Question: I am currently trying to write a simple multi-threading program using Python. However I have run on to a bug I think I am missing. I am trying to simply write a program that uses a brute force approach the problem below:

As can be seen from the image there is a chess board where the knight travels all respective squares.
My approach is simply try each possible way where each possible way is a new thread. If in the end of the thread there is no possible moves count how many squares has been visited if it is equal to 63 write solution on a simple text file...
The code is as below:
'''
from thread import start_new_thread
import sys
i=1
coor_x = raw_input("Please enter x[0-7]: ")
coor_y = raw_input("Please enter y[0-7]: ")
coordinate = int(coor_x), int(coor_y)
def checker(coordinates, previous_moves):
possible_moves = [(coordinates[0]+1, coordinates[1]+2), (coordinates[0]+1, coordinates[1]-2),
(coordinates[0]-1, coordinates[1]+2), (coordinates[0]-1, coordinates[1]-2),
(coordinates[0]+2, coordinates[1]+1), (coordinates[0]+2, coordinates[1]-1),
(coordinates[0]-2, coordinates[1]+1), (coordinates[0]-2, coordinates[1]-1)]
to_be_removed = []
for index in possible_moves:
(index_x, index_y) = index
if index_x < 0 or index_x > 7 or index_y < 0 or index_y > 7:
to_be_removed.append(index)
for index in previous_moves:
if index in possible_moves:
to_be_removed.append(index)
if not to_be_removed:
for index in to_be_removed:
possible_moves.remove(index)
if len(possible_moves) == 0:
if not end_checker(previous_moves):
print "This solution is not correct"
else:
return possible_moves
def end_checker(previous_moves):
if len(previous_moves) == 63:
writer = open("knightstour.txt", "w")
writer.write(previous_moves)
writer.close()
return True
else:
return False
def runner(previous_moves, coordinates, i):
if not end_checker(previous_moves):
process_que = checker(coordinates, previous_moves)
for processing in process_que:
previous_moves.append(processing)
i = i+1
print "Thread number:"+str(i)
start_new_thread(runner, (previous_moves, processing, i))
else:
sys.exit()
previous_move = []
previous_move.append(coordinate)
runner(previous_move, coordinate, i)
c = raw_input("Type something to exit !")
'''
I am open to all suggestions...
My sample output is as below:
'''
Please enter x[0-7]: 4
Please enter y[0-7]: 0
Thread number:2
Thread number:3
Thread number:4
Thread number:5Thread number:4
Thread number:5
Thread number:6Thread number:3Thread number:6Thread number:5Thread number:6
Thread number:7
Thread number:6Thread number:8
Thread number:7
Thread number:8Thread number:7
Thread number:8
Thread number:4
Thread number:5
Thread number:6Thread number:9Thread number:7Thread number:9
Thread number:10
Thread number:11
Thread number:7
Thread number:8
Thread number:9
Thread number:10
Thread number:11
Thread number:12
Thread number:5Thread number:5
Thread number:6
Thread number:7
Thread number:8
Thread number:9
Thread number:6
Thread number:7
Thread number:8
Thread number:9
'''
If seems for some reason the number of threads are stuck at 12...
Any help would be most welcomed...
Thank you
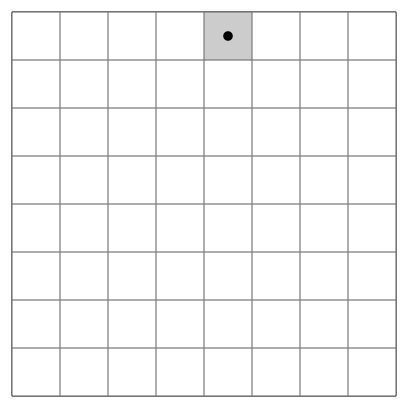
Answer: I am the intern of John Roach and he gave me this as a homework, i was unable to solve it. I used his account to ask the question. The following is my answer;
I found its solution by using a <URL>.
But the code I found <URL> has an output like this:
'''
boardsize: 5
Start position: c3
19,12,17, 6,21
2, 7,20,11,16
13,18, 1,22, 5
8, 3,24,15,10
25,14, 9, 4,23
'''
Because of that i changed it a little bit, instead of using the standard output, i used P because P's format is tuple. I created a list of tuples named moves and return it.
'''
def knights_tour(start, boardsize=boardsize, _debug=False):
board = {(x,y):0 for x in range(boardsize) for y in range(boardsize)}
move = 1
P = chess2index(start, boardsize)
moves.append(P)
board[P] = move
move += 1
if _debug:
print(boardstring(board, boardsize=boardsize))
while move <= len(board):
P = min(accessibility(board, P, boardsize))[1]
moves.append(P)
board[P] = move
move += 1
if _debug:
print(boardstring(board, boardsize=boardsize))
input('
%2i next: ' % move)
return moves
'''
Now that i had the list of moves i wrote the following program to create a GIF that animated those moves. The code is below;
'''
import sys
import pygame
import knightmove
import os
pygame.init()
square_list = []
line_list = []
i = 0
j = 1
def make_gif():
os.system("convert -delay 40 -loop 0 Screenshots/screenshot*.png knights_tour.gif")
def get_moves(start_move):
return knightmove.knights_tour(start_move, 8)
def scratch(move):
move_x, move_y = move
x = int(move_x) * 50
y = int(move_y) * 50
line_list.append([x+25, y+25])
square_list.append([x, y])
for index in range(len(square_list)):
screen.blit(square, square_list[index])
def draw_line():
for index in range(len(line_list)-1):
pygame.draw.line(screen, black, (line_list[index]), (line_list[index+1]), 2)
def draw_dot():
return pygame.draw.circle(screen, red, (line_list[i]), 3, 0)
def screenshot():
if j <= 9:
c = "0"+str(j)
else:
c = j
pygame.image.save(screen, "/home/renko/PycharmProjects/pygame_tut1/Screenshots/screenshot"+str(c)+".png")
size = width, height = 400, 400
white = 255, 255, 255
black = 0, 0, 0, 0
red = 255, 0, 0
screen = pygame.display.set_mode(size)
square = pygame.image.load("Untitled.png")
start = raw_input("Enter the start position:")
moves = get_moves(start)
while 1:
for event in pygame.event.get():
if event.type == pygame.QUIT:
sys.exit()
screen.fill(white)
pygame.draw.line(screen, black, (0, 50), (400, 50), 3)
pygame.draw.line(screen, black, (0, 100), (400, 100), 3)
pygame.draw.line(screen, black, (0, 150), (400, 150), 3)
pygame.draw.line(screen, black, (0, 200), (400, 200), 3)
pygame.draw.line(screen, black, (0, 250), (400, 250), 3)
pygame.draw.line(screen, black, (0, 300), (400, 300), 3)
pygame.draw.line(screen, black, (0, 350), (400, 350), 3)
pygame.draw.line(screen, black, (50, 0), (50, 400), 3)
pygame.draw.line(screen, black, (100, 0), (100, 400), 3)
pygame.draw.line(screen, black, (150, 0), (150, 400), 3)
pygame.draw.line(screen, black, (200, 0), (200, 400), 3)
pygame.draw.line(screen, black, (250, 0), (250, 400), 3)
pygame.draw.line(screen, black, (300, 0), (300, 400), 3)
pygame.draw.line(screen, black, (350, 0), (350, 400), 3)
scratch(moves[i])
draw_line()
draw_dot()
screenshot()
i += 1
j += 1
pygame.display.flip()
if i == 64:
make_gif()
print "GIF was created"
break
'''
Just so you know the imported knight move library is the library that I created using the rosettacode.org algorithm.
And yes... I was sent on a snipe hunt... :(